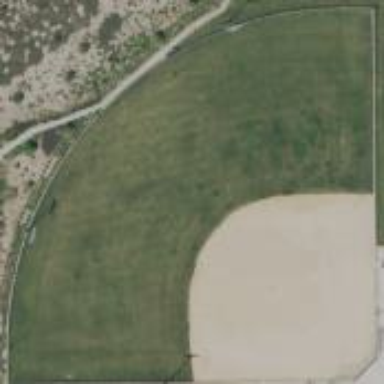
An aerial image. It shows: Baseball pitch for leisure land activities.